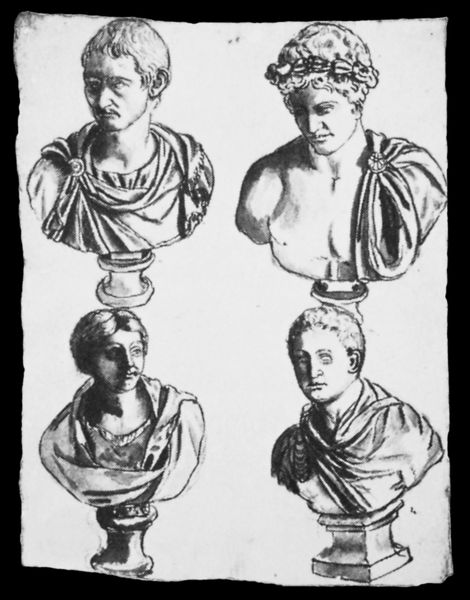
Titel: “Icones”, Skulpturenkatalog der Brüder Reynst
Institution: Amsterdam, Rijksprentenkabinett
Schlagwörter: kopf, mann, weiß, frauen, menschen, frau, köpfe, männer, schwarz, skizze, zeichnung, blick, alt, gesichter, sockel, steine, hals, gewand, brosche, locken, schulter, italien, studie, grafik, ernst, büste, robe, faltenwurf, vier, penis, denker, kranz, politiker, rom, römer, blickrichtung, toga, griechisch, antlitz, wichtig, büsten, gezeichnet, verschluss, römisch, nero, inventar, neuzeit, fokus, blickrichtungen, altertum, imperator, 4 büsten, kopf bis schulter